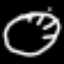
Label: clock